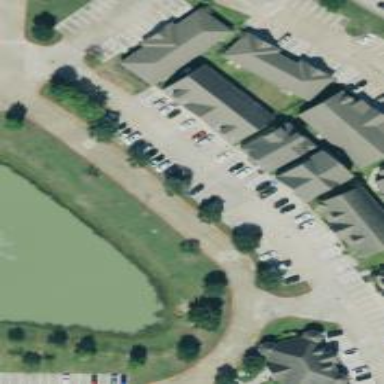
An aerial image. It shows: Parking space is available.